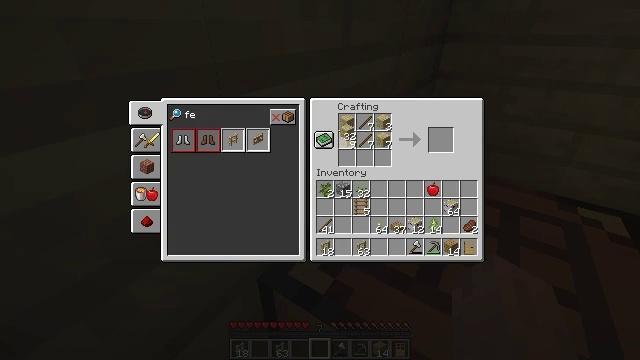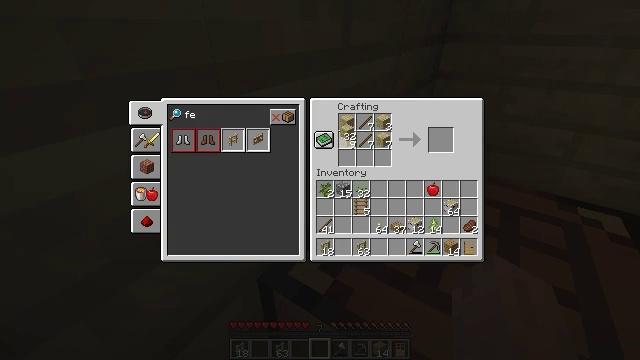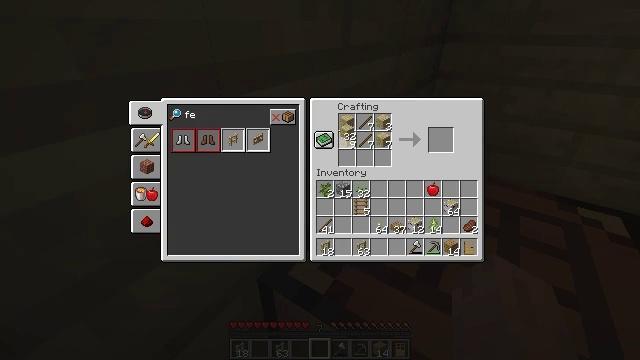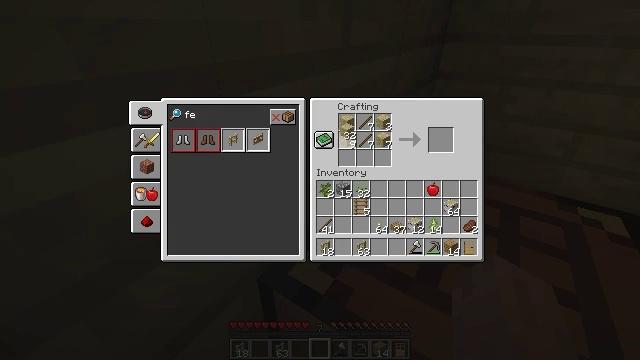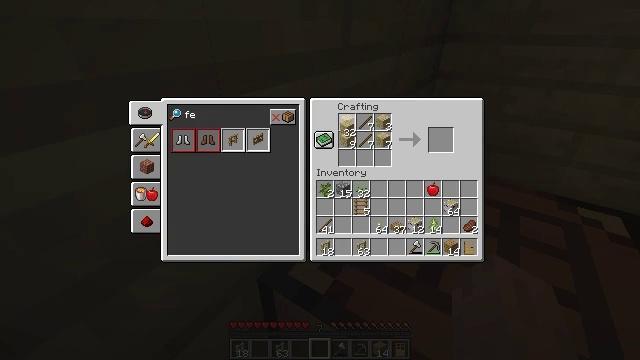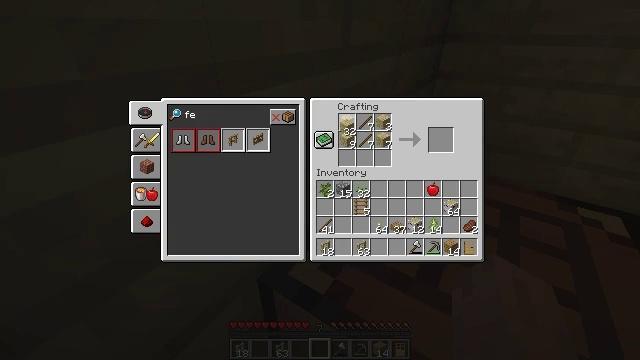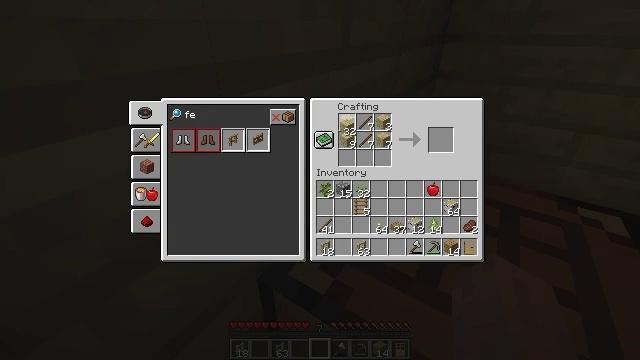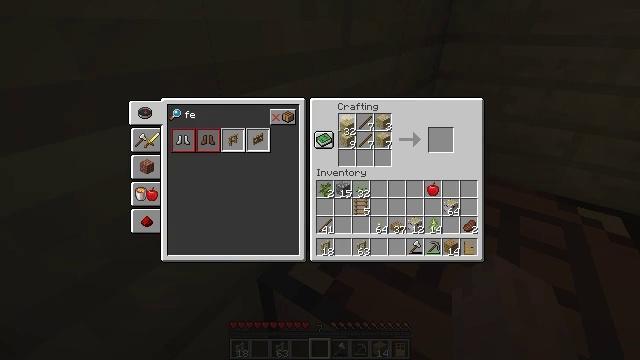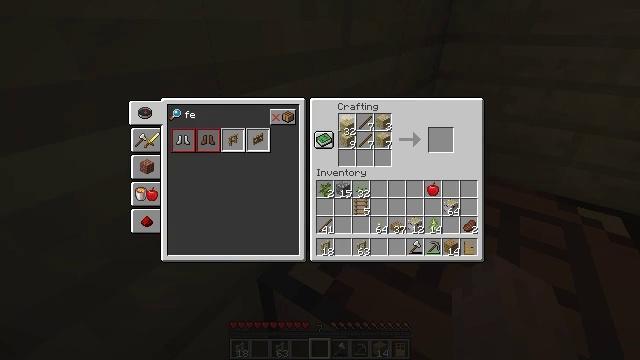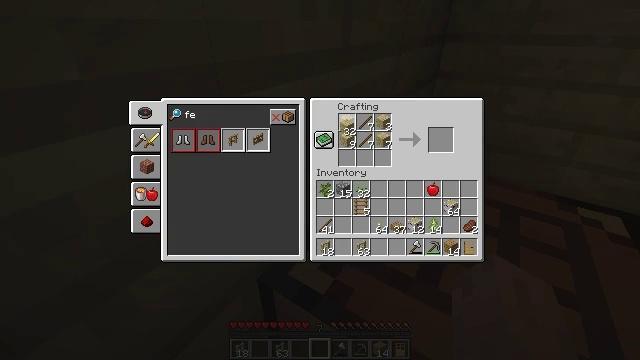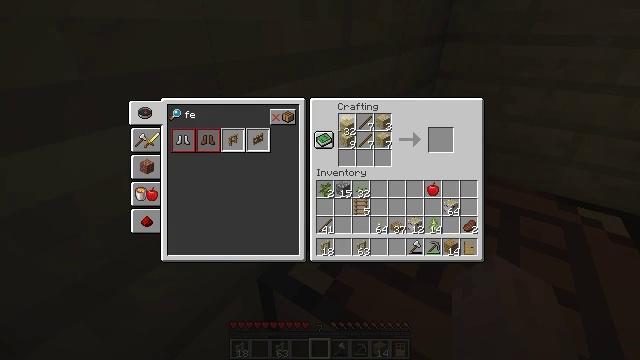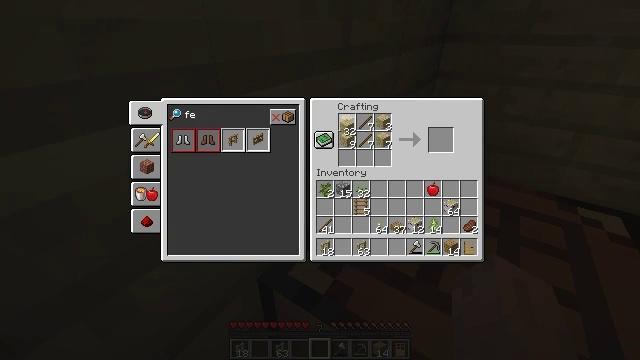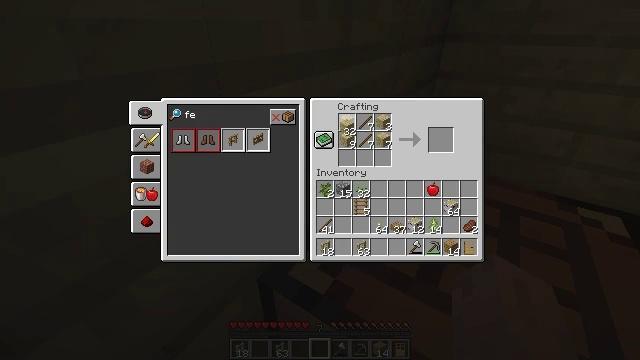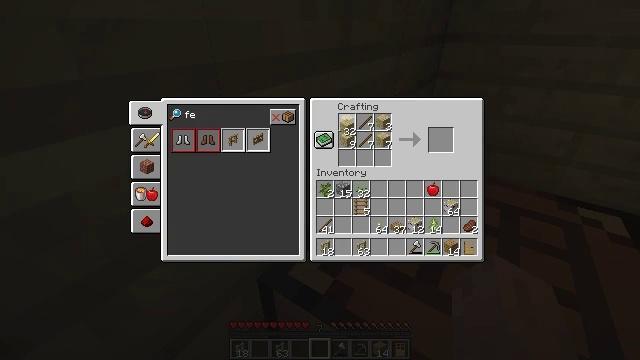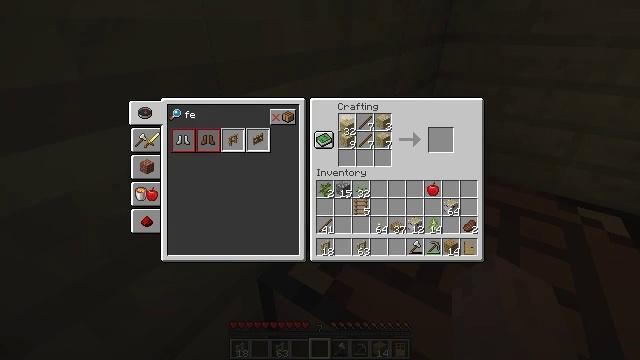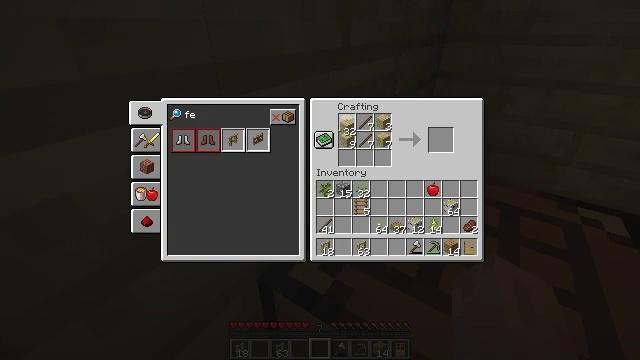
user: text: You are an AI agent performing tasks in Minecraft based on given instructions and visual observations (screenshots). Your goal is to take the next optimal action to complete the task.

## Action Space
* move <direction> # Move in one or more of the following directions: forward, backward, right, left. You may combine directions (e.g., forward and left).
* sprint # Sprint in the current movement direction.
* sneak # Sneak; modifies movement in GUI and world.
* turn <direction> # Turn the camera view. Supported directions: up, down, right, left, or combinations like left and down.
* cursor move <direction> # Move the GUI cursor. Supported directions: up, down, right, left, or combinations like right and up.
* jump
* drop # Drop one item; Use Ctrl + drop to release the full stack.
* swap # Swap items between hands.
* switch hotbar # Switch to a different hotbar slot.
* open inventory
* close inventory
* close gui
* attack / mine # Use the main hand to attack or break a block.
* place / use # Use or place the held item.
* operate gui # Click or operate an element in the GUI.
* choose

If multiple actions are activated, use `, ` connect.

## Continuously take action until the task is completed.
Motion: motion action
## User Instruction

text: Use birch planks and sticks to craft a birch fence.
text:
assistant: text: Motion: no_op
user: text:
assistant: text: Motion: no_op
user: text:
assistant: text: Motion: no_op
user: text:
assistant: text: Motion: no_op
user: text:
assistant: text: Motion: no_op
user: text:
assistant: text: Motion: no_op
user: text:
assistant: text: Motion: no_op
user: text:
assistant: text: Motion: no_op
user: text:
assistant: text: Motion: no_op
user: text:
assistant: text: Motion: no_op
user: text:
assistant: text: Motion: no_op
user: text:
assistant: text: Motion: no_op
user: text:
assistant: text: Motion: no_op
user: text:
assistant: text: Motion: choose
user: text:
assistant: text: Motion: choose
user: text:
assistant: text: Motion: choose
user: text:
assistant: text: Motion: no_op
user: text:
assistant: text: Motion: no_op
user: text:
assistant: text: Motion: choose
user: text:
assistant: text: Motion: choose
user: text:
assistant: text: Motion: no_op
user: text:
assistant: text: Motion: no_op
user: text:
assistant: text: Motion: choose
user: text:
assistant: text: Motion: choose
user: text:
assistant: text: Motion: no_op
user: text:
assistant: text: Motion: no_op
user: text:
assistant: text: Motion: choose
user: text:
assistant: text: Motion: choose
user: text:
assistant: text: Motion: no_op
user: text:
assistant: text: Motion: no_op